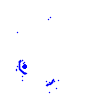
Particle: pion